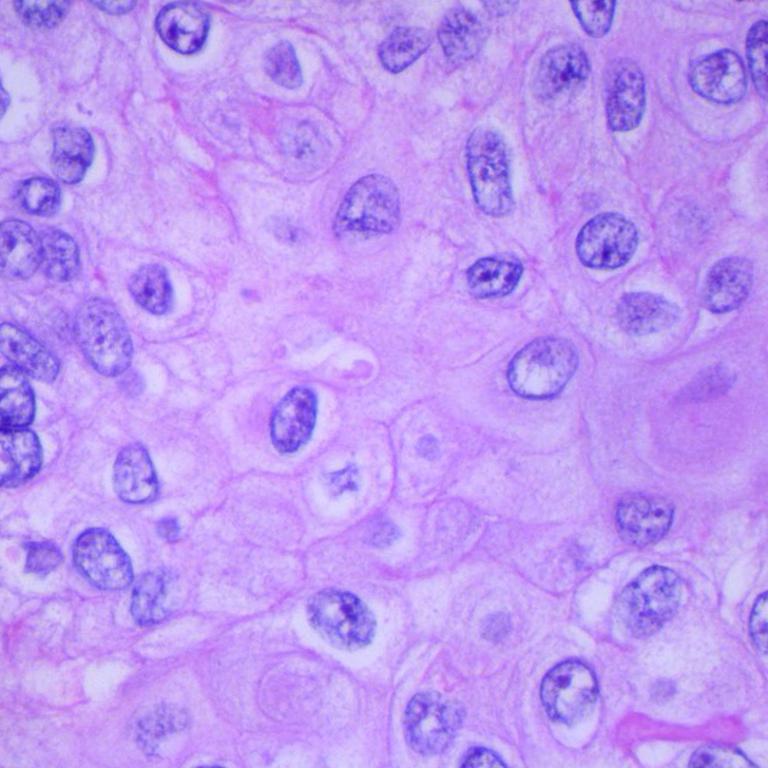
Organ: lung
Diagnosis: squamous carcinomas